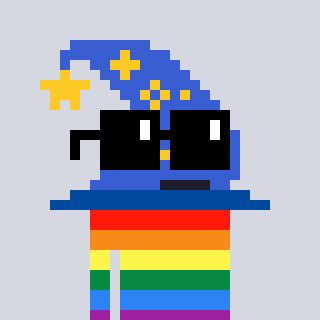
a pixel art character with square black sunglasses, a wizard hat-shaped head and a grayscale-colored body on a cool background